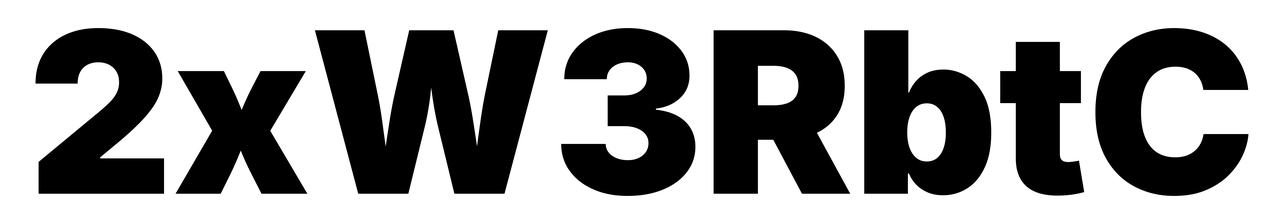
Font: Inter_Black